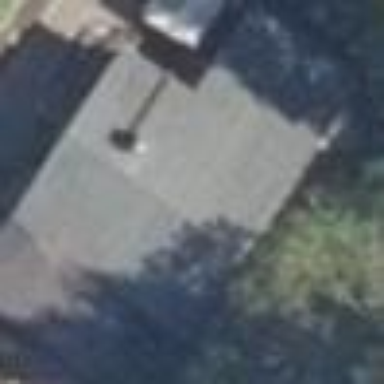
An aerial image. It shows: House with grey roof.